Question: I have the following page in React:
'''
@connect((store) => {
return {
all_orders_data: store.trends.all_orders_data,
...etc...
};
})
class OrdersController extends MyComponent {
constructor(props){
let custom_methods = ['refreshData', 'runDispatch'];
super(props, custom_methods);
this.state = {last_updated_at: new Date()};
}
componentWillMount() {
this.runDispatch();
// this.props.dispatch(fetchOrderData());
}
componentDidMount() {
this.refreshTimerID = setInterval(
() => this.refreshData(),
300 * 1000 // 5 minutes
);
}
refreshData() {
console.log('running refresh');
this.runDispatch(true);
this.setState({last_updated_at: new Date()});
}
runDispatch(refresh=false) {
this.props.dispatch(fetchOrderTrendingAllOrdersData(refresh));
}
render() {
return (
<div>
<h1>Order Trending</h1>
{last_updated_at}
<br/>
<div className="card col-md-12">
<h2 className="style-1">All Orders</h2>
<LineChart
data={all_orders_data}
fetched={fetched_all_orders_data}
error={error_in_fetching_all_orders_data}
/>
</div>
</div>
)
}
'''
In the render I unpack the props, the 'last_updated' header, and render a line chart.

I want to be able to click buttons to toggle lines on the chart. To do this, I have to keep track of the keys for the 'data' variable to show as lines.
I can't put these line options in the constructor because the 'runDispatch' isn't fired off until componentWillMount.
I can't put it in componentWillMount because I don't know when runDispatch will return for data until it does return.
I can get the keys for the 'all_orders_data' in the reducer and pass it to 'OrdersController' as a prop, but props can't be changed and I want this page of our app to control the current lines showing.
I don't want to put it on the chart component because it get's new props every time to refresh runs, and I don't know if it will maintain the proper state after refresh.
The toggle setting doesn't need to be retained later, only while the controller is active (if they pick a new link I don't care if it resets).
My gut is to put state on the line chart since it doesn't have to be permanent.
Where is the correct place to keep the state of these line keys, like:
'''
{
all_orders: ['Online orders', 'Web orders', ...]
}
'''
to let the user toggle what lines he wants to see on graph? It can be on the 'LineChart', the controller, a new redux prop, etc.
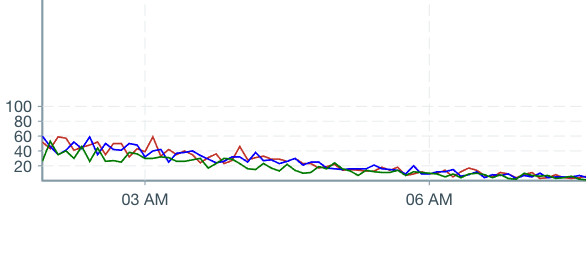
Answer: I decided to put it on the 'LineChart' itself, since the buttons toggle lines on it. It wasn't working, but you can protect the state in 'componentWillReceiveProps':
'''
import React from 'react';
import ReactLoading from 'react-loading';
import {
VictoryChart,
VictoryLine,
VictoryTheme,
VictoryAxis,
VictoryTooltip,
VictoryBar,
VictoryVoronoiContainer
} from 'victory';
import _ from 'underscore';
import MyComponent from '../main/MyComponent';
const COLOR_OPTIONS = [
'#c43a31', // dark red
'blue',
'green',
'yellow',
'purple',
'teal',
'orange'
];
function getTimestringFromUnixTimestamp(timestamp) {
// just default it to AM for now
let period = 'AM'
let date = new Date(timestamp);
let hours = date.getHours();
let minutes = date.getMinutes();
if (hours >= 12) {
period = 'PM';
}
if (hours == 0) {
hours += 12;
} else if (hours >= 13) {
hours -= 12;
}
hours = "0" + hours;
minutes = "0" + minutes;
// Will display time in 10:30 AM format
let formattedTime = '${hours.substr(-2)}:${minutes.substr(-2)} ${period}';
return formattedTime
}
function displayTooltips(data) {
// x is the unix timestamp, y is the order count
let { x, y } = data;
let formattedTime = getTimestringFromUnixTimestamp(x);
// https://stackoverflow.com/questions/847185/convert-a-unix-timestamp-to-time-in-javascript
return 'Time - ${formattedTime}
Order Count - ${y}'
}
export default class LineChart extends MyComponent {
constructor(props) {
let custom_methods = [
'generateVictoryLines',
'generateToggleButtons',
'toggleItemOnclick',
'toggleAllLines',
];
super(props, custom_methods);
this.state = {
active_line_keys: [],
available_line_keys: []
};
}
componentWillReceiveProps(nextProps) {
console.log('
componentWillReceiveProps:');
let data = nextProps.data;
console.log(data);
if (data) {
let line_keys = Object.keys(data);
console.log('line_keys:');
console.log(line_keys);
console.log('this.state.available_line_keys:');
console.log( this.state.available_line_keys);
let is_equal = _.isEqual(_.sortBy(line_keys), _.sortBy(this.state.available_line_keys));
if (!is_equal) {
console.log('line keys are diff; need to update state');
this.setState({
available_line_keys: line_keys,
active_line_keys: line_keys
});
}
}
}
generateVictoryLines() {
return this.state.active_line_keys.map((key, index) => {
let this_keys_permanent_index = this.state.available_line_keys.indexOf(key);
let color = COLOR_OPTIONS[this_keys_permanent_index];
return (
<VictoryLine
labels={displayTooltips}
labelComponent={<VictoryTooltip/>}
style={{
data: { stroke: '${color}' },
parent: { border: '1px solid #ccc'}
}}
data={this.props.data[key]}
/>
)
});
}
generateToggleButtons() {
return this.state.available_line_keys.map((key, index) => {
let this_keys_permanent_index = this.state.available_line_keys.indexOf(key);
let color = COLOR_OPTIONS[this_keys_permanent_index];
console.log(key);
return (
<button onClick={this.toggleItemOnclick.bind(null, key)} style={ {color: color}}>{key}</button>
);
})
}
toggleItemOnclick(name) {
console.log('
toggleItemOnclick:');
console.log(name);
console.log(this.state);
let is_in_active_line_keys = this.state.active_line_keys.indexOf(name) != -1;
console.log(is_in_active_line_keys);
let new_active_line_keys;
if (is_in_active_line_keys) {
new_active_line_keys = this.state.active_line_keys.filter(e => e !== name); // e is each item in the list; filter
// this.setState({active_line_keys: new_active_line_keys});
} else {
new_active_line_keys = this.state.active_line_keys.slice();
new_active_line_keys.push(name);
}
console.log(new_active_line_keys);
this.setState({active_line_keys: new_active_line_keys});
// arr = arr.filter(e => e !== el);
}
toggleAllLines() {
if (this.state.active_line_keys.length < this.state.available_line_keys.length) {
this.setState({active_line_keys: this.state.available_line_keys});
} else {
this.setState({active_line_keys: []});
}
}
// addAllLines() {
// this.setState({active_line_keys: this.state.available_line_keys});
// }
render() {
let graph_body;
let { data, error, fetched } = this.props; // we don't need data here
let victory_lines = this.generateVictoryLines();
let buttons = this.generateToggleButtons();
if (error) {
// alert(error);
console.log('
error:');
console.log(error);
graph_body = (<h2 className="centered">Error retrieving data</h2>);
} else if (fetched == false) {
graph_body = (
<div className="card col-md-12">
<span><h2 style={{fontWeight: "bold", fontSize: "25px", color: "#F96302"}}>Just a moment...Your request is being processed.</h2>
<ReactLoading type="cylon" color="#F96302" /></span>
</div>
)
} else {
try {
// in the victoryLine, interpolation="natural" will smooth graph out
graph_body = (
<div>
<VictoryChart
theme={VictoryTheme.material}
scale={{x: "time", y: "linear"}}
animate={{duration: 650}}
containerComponent={<VictoryVoronoiContainer/>}
width={1500}
height={600}
>
<VictoryAxis style={ { tickLabels: {fontSize: '20px'} } }/>
<VictoryAxis
dependentAxis
tickValues={[20, 40, 60, 80, 100]}
style={ { tickLabels: {fontSize: '20px'} } }
/>
{victory_lines}
</VictoryChart>
<button onClick={this.toggleAllLines}>Toggle lines</button>
{buttons}
</div>
)
} catch(err) {
graph_body = (<h2 className="centered">Error using response: {'${err}'}</h2>);
}
}
return (
<div>
{graph_body}
</div>
)
}
}
'''